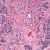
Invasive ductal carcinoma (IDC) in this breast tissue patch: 1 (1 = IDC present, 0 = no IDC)